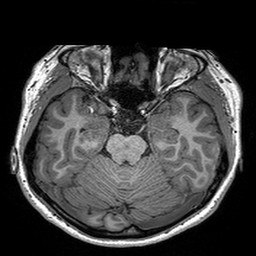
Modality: T1w
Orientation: coronal
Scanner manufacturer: siemens
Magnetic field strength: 3 T
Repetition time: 2.3 s